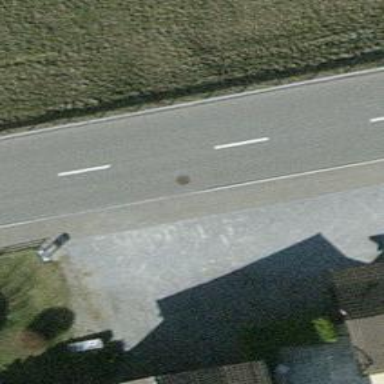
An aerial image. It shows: Tertiary road with asphalt surface.